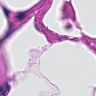
Metastatic tissue present: no